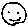
Label: smiley face